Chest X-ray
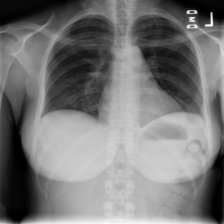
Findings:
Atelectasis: negative
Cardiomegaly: positive
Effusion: negative
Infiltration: negative
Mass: negative
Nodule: negative
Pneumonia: negative
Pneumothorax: negative
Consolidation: negative
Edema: negative
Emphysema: negative
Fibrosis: negative
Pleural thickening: negative
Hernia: negative